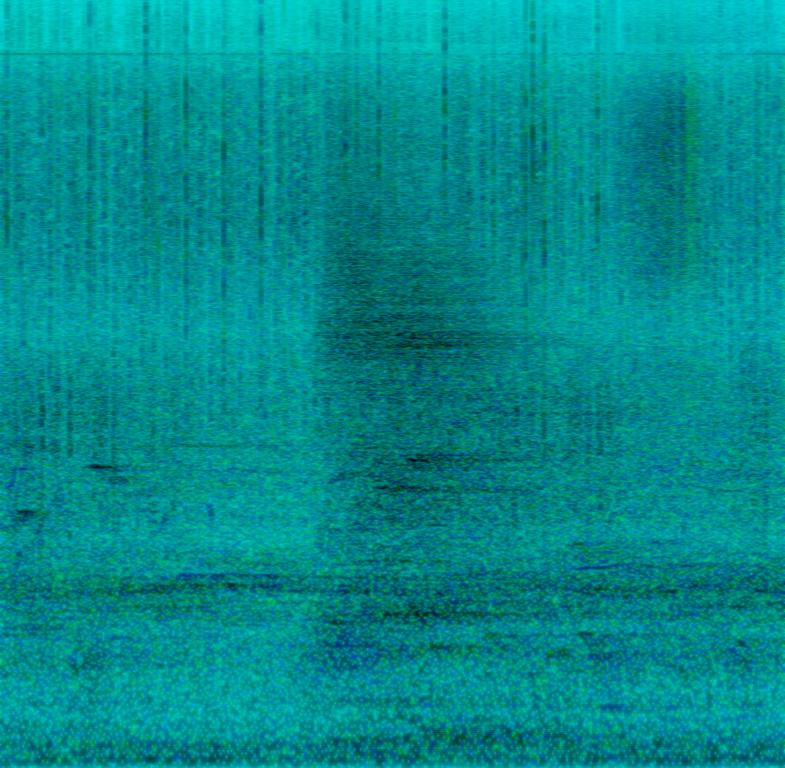
This is an ambience track that features a burning flame sound effect. The atmosphere is scary and horror-like. You could hear this track as a background on a halloween event.